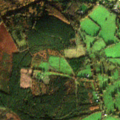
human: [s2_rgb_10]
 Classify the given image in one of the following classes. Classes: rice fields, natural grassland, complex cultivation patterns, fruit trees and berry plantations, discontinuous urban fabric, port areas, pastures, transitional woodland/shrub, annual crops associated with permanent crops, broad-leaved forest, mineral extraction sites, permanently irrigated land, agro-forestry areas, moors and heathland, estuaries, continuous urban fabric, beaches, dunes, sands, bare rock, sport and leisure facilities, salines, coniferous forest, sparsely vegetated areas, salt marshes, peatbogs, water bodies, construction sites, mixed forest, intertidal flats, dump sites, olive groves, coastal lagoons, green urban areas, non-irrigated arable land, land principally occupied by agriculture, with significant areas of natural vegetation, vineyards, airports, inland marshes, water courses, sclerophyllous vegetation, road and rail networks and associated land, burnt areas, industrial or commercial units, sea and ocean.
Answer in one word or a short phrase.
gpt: non-irrigated arable land, pastures, coniferous forest, mixed forest, natural grassland, moors and heathland